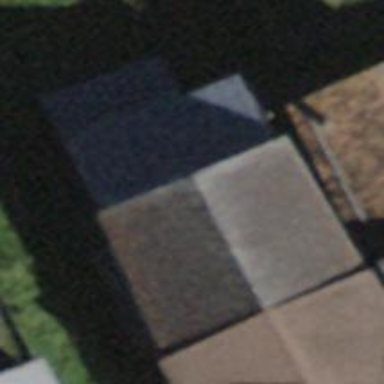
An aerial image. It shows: Building with gabled roof oriented across.